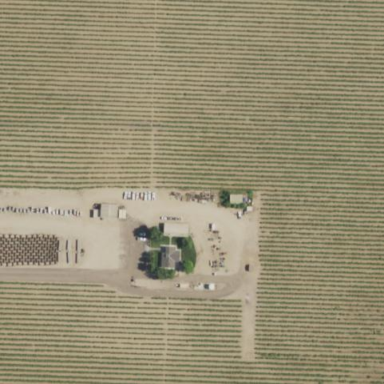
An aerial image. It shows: Vineyard where grapes are grown.